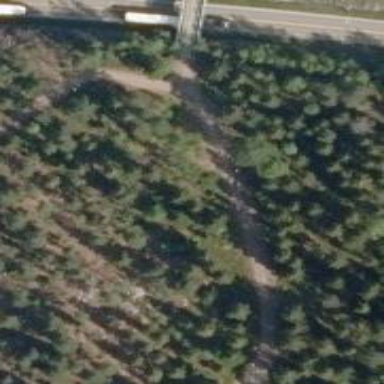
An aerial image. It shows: Footway designed for nordic skiing. The trail is groomed for both classic and skating styles.